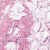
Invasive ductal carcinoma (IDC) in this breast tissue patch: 0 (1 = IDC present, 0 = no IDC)